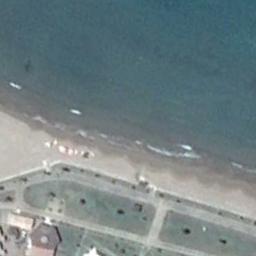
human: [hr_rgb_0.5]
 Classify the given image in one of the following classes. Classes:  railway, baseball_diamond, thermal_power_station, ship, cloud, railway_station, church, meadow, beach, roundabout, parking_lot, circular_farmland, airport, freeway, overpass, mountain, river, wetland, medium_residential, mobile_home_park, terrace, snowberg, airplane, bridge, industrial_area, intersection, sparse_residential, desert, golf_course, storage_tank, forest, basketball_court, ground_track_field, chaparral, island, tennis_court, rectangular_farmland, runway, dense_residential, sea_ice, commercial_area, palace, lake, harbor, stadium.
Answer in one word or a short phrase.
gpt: beach